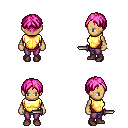
a pixel art fantasy rpg character, female body template, human, tanned skin, gold chest armor, magenta pants, pink parted hairstyle, bracelets, maroon shoes, dagger, four views (front, back, left, right), 2x2 character sprite sheet, small pixel art, hard edges, no anti-aliasing